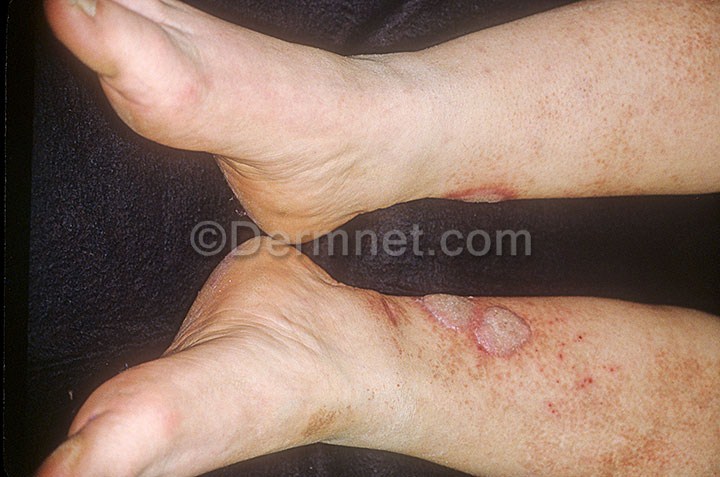
Disease: Psoriasis pictures Lichen Planus and related diseases